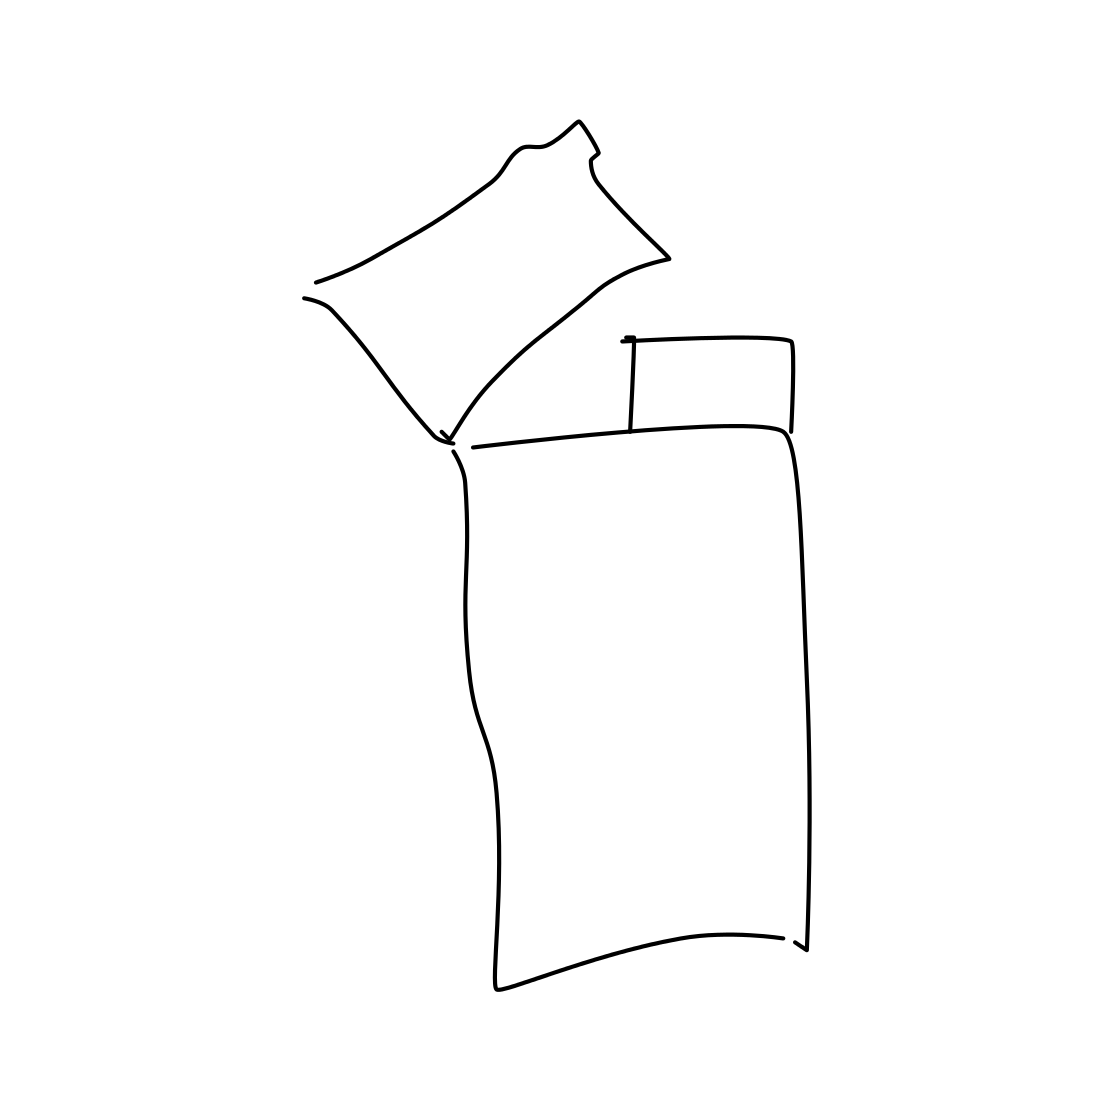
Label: lighter